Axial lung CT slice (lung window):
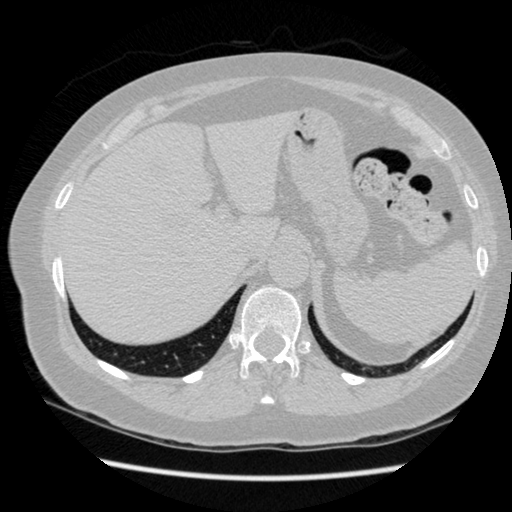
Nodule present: no